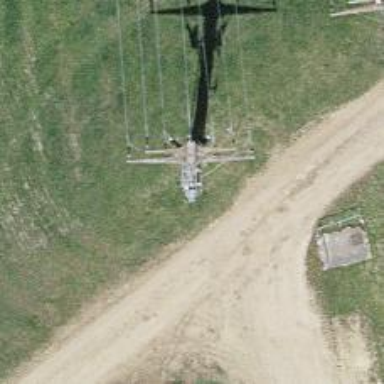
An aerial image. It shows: Three power lines with cables.